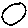
Label: circle